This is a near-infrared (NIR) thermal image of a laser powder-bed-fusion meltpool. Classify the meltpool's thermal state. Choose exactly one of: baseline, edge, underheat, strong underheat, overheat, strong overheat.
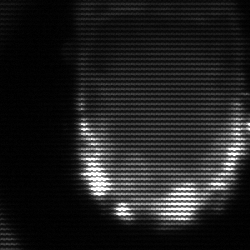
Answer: baseline